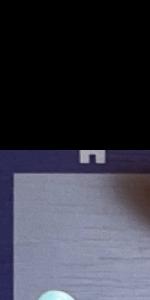
Label: Empty